Field crop: maize
Growth stage: 1
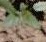
Species: datura